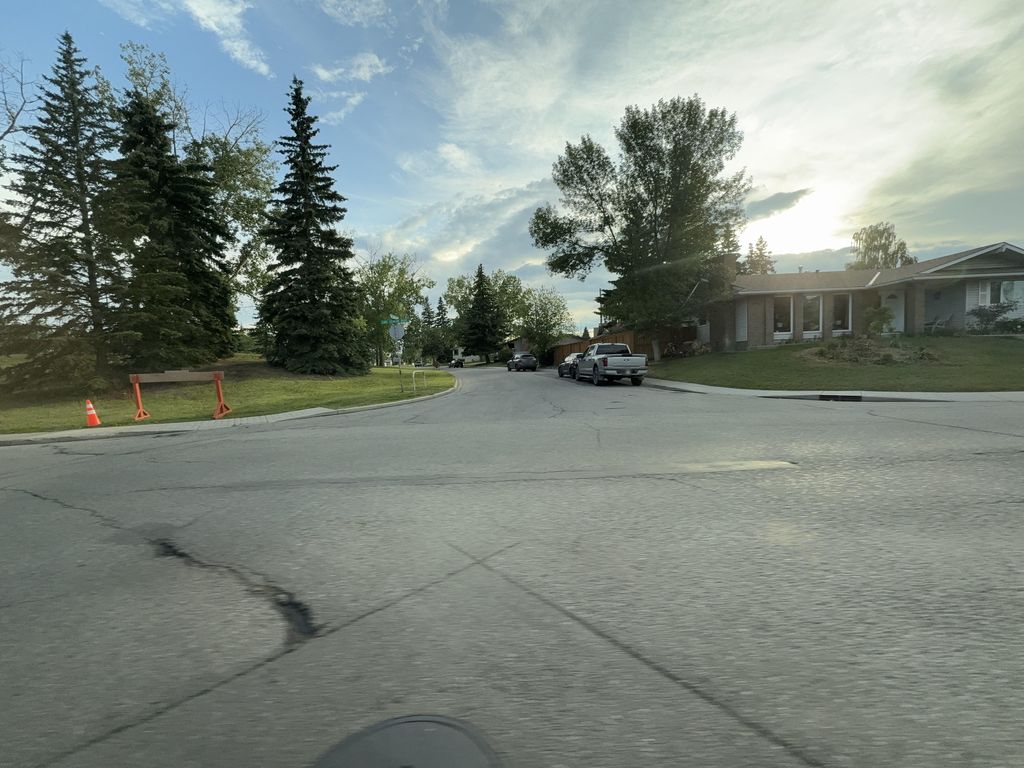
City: calgary